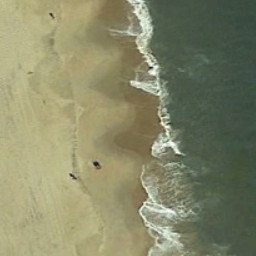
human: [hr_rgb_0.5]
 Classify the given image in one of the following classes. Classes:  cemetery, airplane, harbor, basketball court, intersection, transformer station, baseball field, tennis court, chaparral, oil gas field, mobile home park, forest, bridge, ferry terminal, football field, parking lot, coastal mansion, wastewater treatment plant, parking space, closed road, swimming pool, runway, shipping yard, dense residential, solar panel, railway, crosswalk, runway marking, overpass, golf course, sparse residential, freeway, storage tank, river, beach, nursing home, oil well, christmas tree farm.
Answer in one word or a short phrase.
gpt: beach